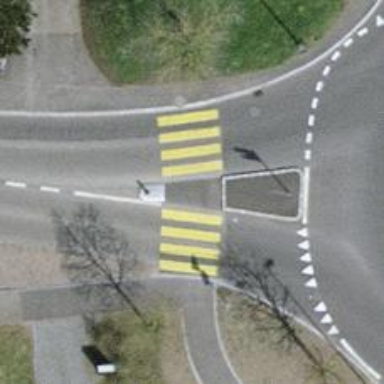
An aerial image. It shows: Crossing with island in the road.